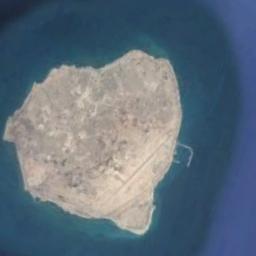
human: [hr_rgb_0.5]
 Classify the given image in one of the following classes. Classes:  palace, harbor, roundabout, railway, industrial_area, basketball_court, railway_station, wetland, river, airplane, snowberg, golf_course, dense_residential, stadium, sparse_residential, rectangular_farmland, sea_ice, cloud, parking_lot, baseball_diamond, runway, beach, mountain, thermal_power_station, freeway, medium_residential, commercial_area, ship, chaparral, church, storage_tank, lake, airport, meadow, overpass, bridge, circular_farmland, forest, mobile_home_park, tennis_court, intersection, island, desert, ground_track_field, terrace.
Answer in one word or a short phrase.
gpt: island